Brain MRI, t1w sequence, axial 2D slice.
Patient: age 43, sex F, weight 78 kg, height 1.78 m
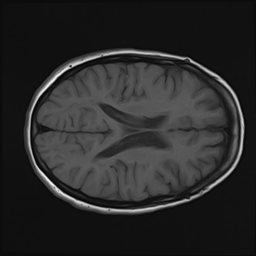